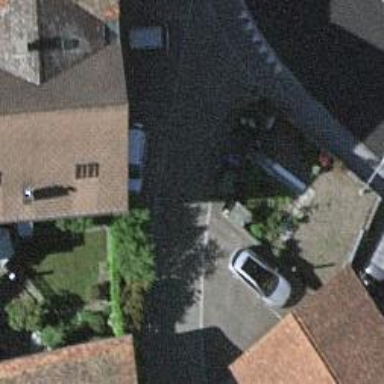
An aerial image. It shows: Residential road with sett surface.